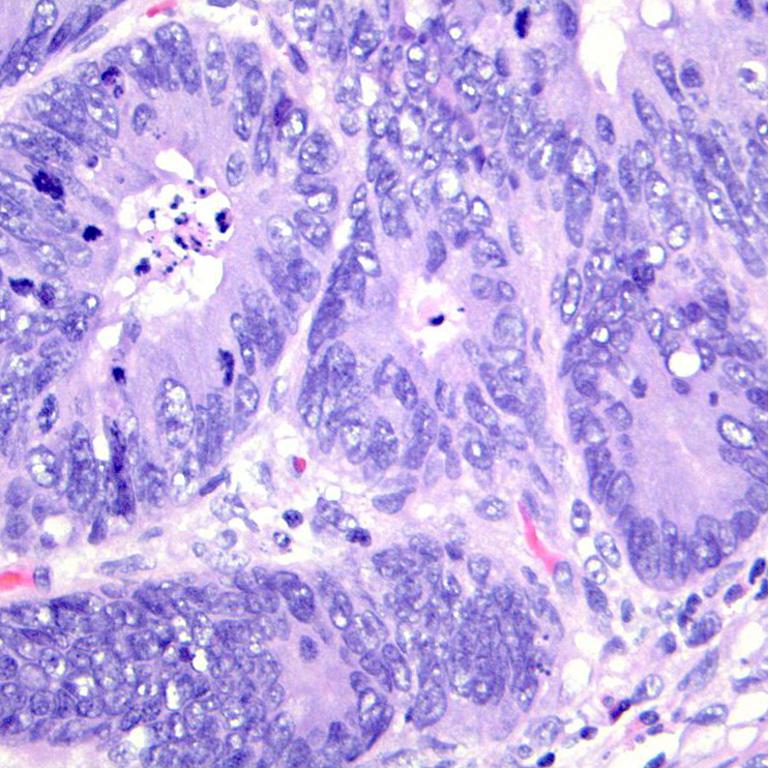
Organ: colon
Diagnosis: adenocarcinomas